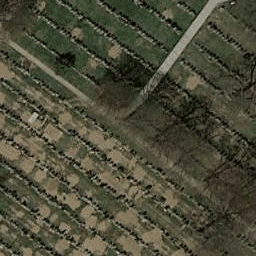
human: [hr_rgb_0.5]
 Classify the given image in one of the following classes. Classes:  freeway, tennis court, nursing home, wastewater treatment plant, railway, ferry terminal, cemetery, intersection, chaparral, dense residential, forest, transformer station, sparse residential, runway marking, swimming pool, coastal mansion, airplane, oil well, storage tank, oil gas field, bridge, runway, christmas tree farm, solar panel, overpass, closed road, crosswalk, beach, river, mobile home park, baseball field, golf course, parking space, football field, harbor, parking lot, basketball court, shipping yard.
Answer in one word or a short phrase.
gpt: cemetery